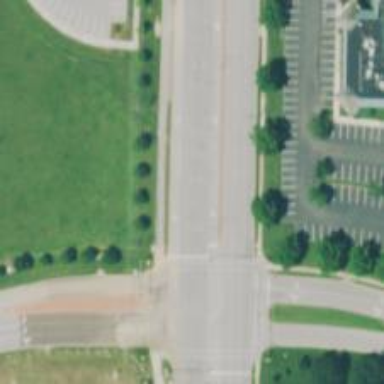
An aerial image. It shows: Dash road marking.